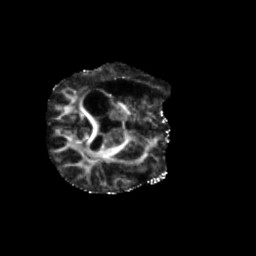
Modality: FA
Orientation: axial
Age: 53
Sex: male
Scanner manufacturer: siemens
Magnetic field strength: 3 T
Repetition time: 5.47 s
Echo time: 0.0854 s